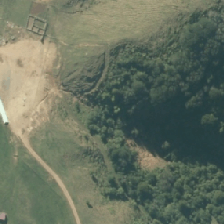
Land cover: broadleaved_indigenous_hardwood